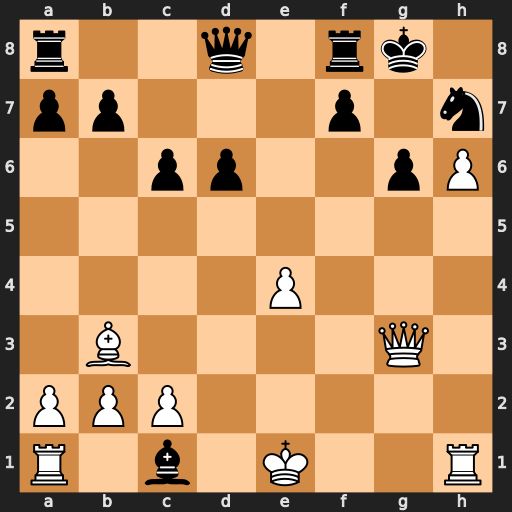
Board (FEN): r2q1rk1/pp3p1n/2pp2pP/8/4P3/1B4Q1/PPP5/R1b1K2R
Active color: w
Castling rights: KQ
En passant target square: -
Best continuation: Qxg6+ Kh8 Qg7#